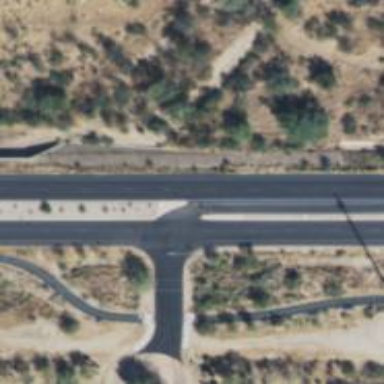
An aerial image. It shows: Secondary link road.